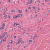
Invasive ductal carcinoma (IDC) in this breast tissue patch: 0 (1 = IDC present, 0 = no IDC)